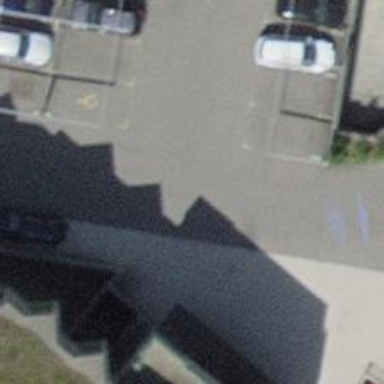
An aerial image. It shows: Parking aisle designated as service road.